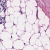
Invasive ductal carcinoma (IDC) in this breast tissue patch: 1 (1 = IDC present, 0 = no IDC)